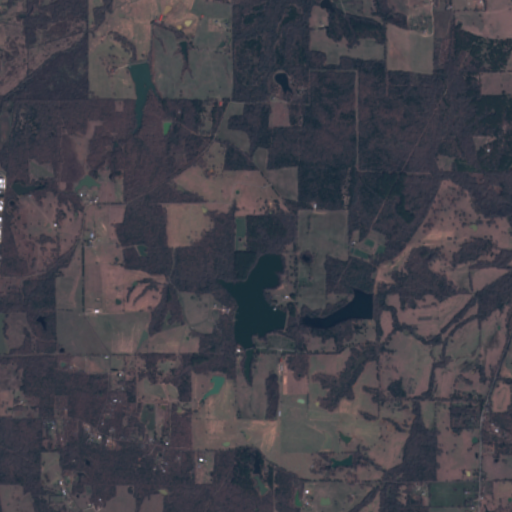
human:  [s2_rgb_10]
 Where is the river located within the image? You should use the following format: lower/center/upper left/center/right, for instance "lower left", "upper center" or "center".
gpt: The river is located in the upper right of the image.
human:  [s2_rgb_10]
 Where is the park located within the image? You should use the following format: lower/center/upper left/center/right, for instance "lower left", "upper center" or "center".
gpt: There is no park in the image.